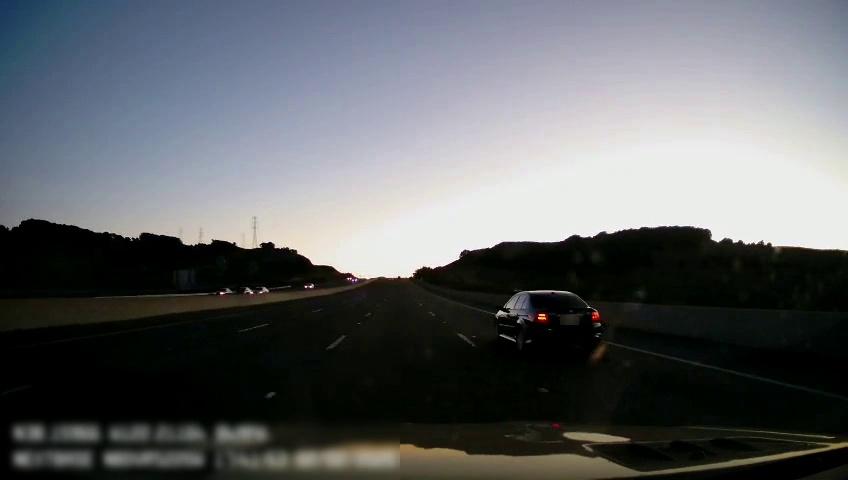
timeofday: Dusk/Dawn/Twilight
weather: Sunny
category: Drivable Space
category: Vehicles | Car
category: Vehicles | Car
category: Vehicles | Car
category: Vehicles | Car
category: Vehicles | Car
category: Lanes | Alternate Lane
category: Lanes | Current Lane
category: Lanes | Current Lane
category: Lanes | Alternate Lane
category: Lanes | Alternate Lane